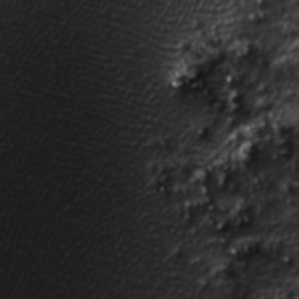
Label: frost